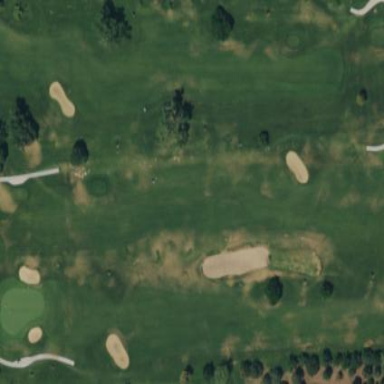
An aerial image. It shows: Golf fairway in the image.